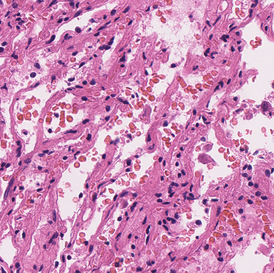
Tumor epithelial tissue: no
Tumor-associated stroma tissue: no
Normal tissue: yes